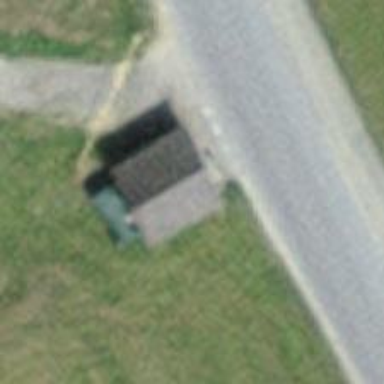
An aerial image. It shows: Post box.